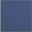
Piece: xx